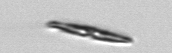
Label: pennate